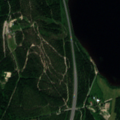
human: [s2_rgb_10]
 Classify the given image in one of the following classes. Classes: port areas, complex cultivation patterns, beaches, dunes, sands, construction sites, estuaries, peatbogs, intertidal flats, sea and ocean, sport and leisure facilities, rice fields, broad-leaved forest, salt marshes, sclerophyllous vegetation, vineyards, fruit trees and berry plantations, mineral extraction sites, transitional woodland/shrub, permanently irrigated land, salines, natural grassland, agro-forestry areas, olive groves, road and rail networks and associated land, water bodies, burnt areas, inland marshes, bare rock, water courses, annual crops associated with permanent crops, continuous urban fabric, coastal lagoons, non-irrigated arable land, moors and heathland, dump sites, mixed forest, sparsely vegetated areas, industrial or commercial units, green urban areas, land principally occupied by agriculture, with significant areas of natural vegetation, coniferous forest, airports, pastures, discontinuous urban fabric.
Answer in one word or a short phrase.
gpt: discontinuous urban fabric, coniferous forest, mixed forest, water bodies